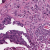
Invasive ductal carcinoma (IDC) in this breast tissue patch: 1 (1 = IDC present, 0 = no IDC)